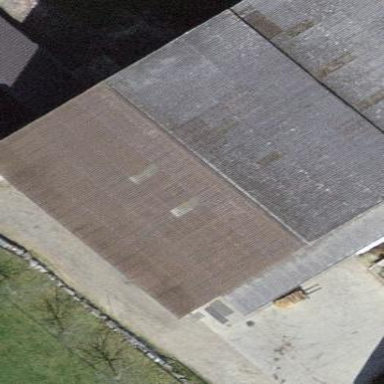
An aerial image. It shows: Rural barn.